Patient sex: M
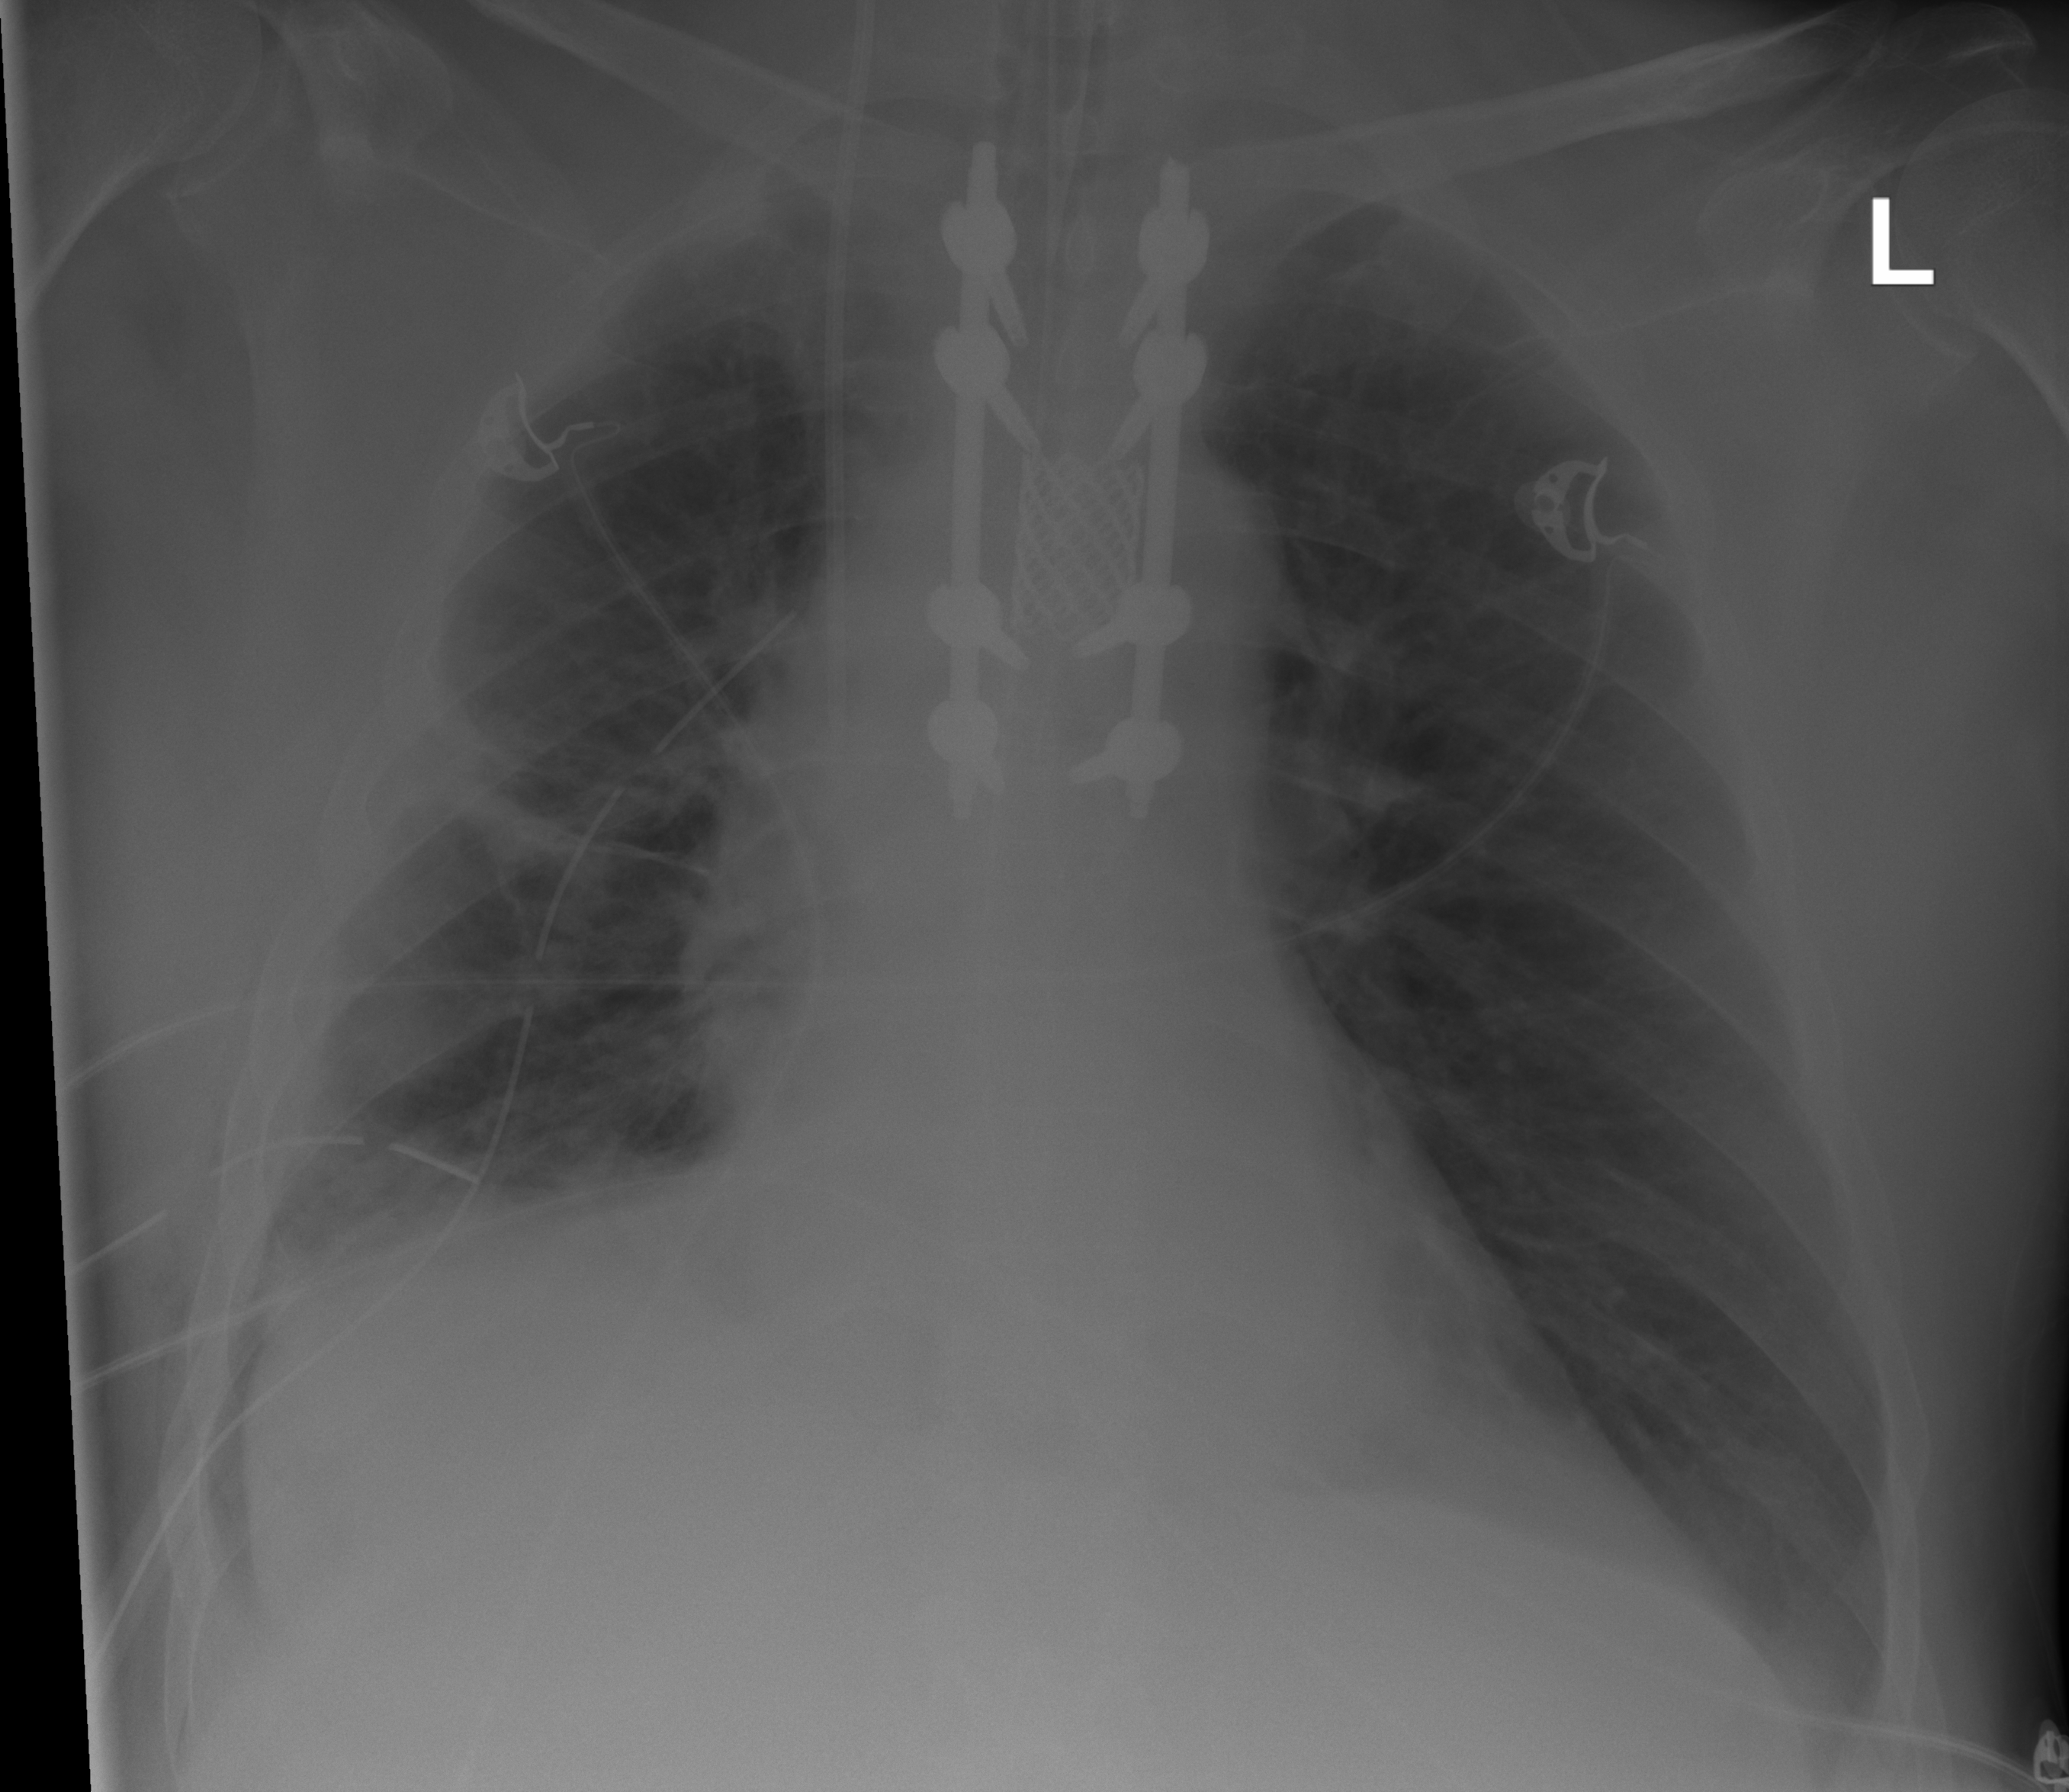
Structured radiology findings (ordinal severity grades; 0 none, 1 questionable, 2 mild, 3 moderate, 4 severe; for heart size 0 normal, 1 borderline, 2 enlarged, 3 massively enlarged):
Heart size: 2
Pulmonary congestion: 0
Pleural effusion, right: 2
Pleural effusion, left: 1
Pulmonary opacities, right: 0
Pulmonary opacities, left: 0
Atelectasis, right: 2
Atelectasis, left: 0